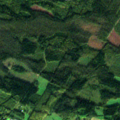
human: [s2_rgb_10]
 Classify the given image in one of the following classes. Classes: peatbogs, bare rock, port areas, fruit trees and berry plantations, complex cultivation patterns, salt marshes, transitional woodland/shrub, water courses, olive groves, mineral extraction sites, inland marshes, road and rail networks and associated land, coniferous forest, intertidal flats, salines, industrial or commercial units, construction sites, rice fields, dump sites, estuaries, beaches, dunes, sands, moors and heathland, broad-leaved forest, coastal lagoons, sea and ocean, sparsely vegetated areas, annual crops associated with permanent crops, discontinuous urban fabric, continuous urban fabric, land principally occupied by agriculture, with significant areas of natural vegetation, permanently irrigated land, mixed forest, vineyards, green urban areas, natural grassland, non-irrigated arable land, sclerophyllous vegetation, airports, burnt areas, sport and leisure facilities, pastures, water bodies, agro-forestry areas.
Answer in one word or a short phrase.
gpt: land principally occupied by agriculture, with significant areas of natural vegetation, coniferous forest, mixed forest